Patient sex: M
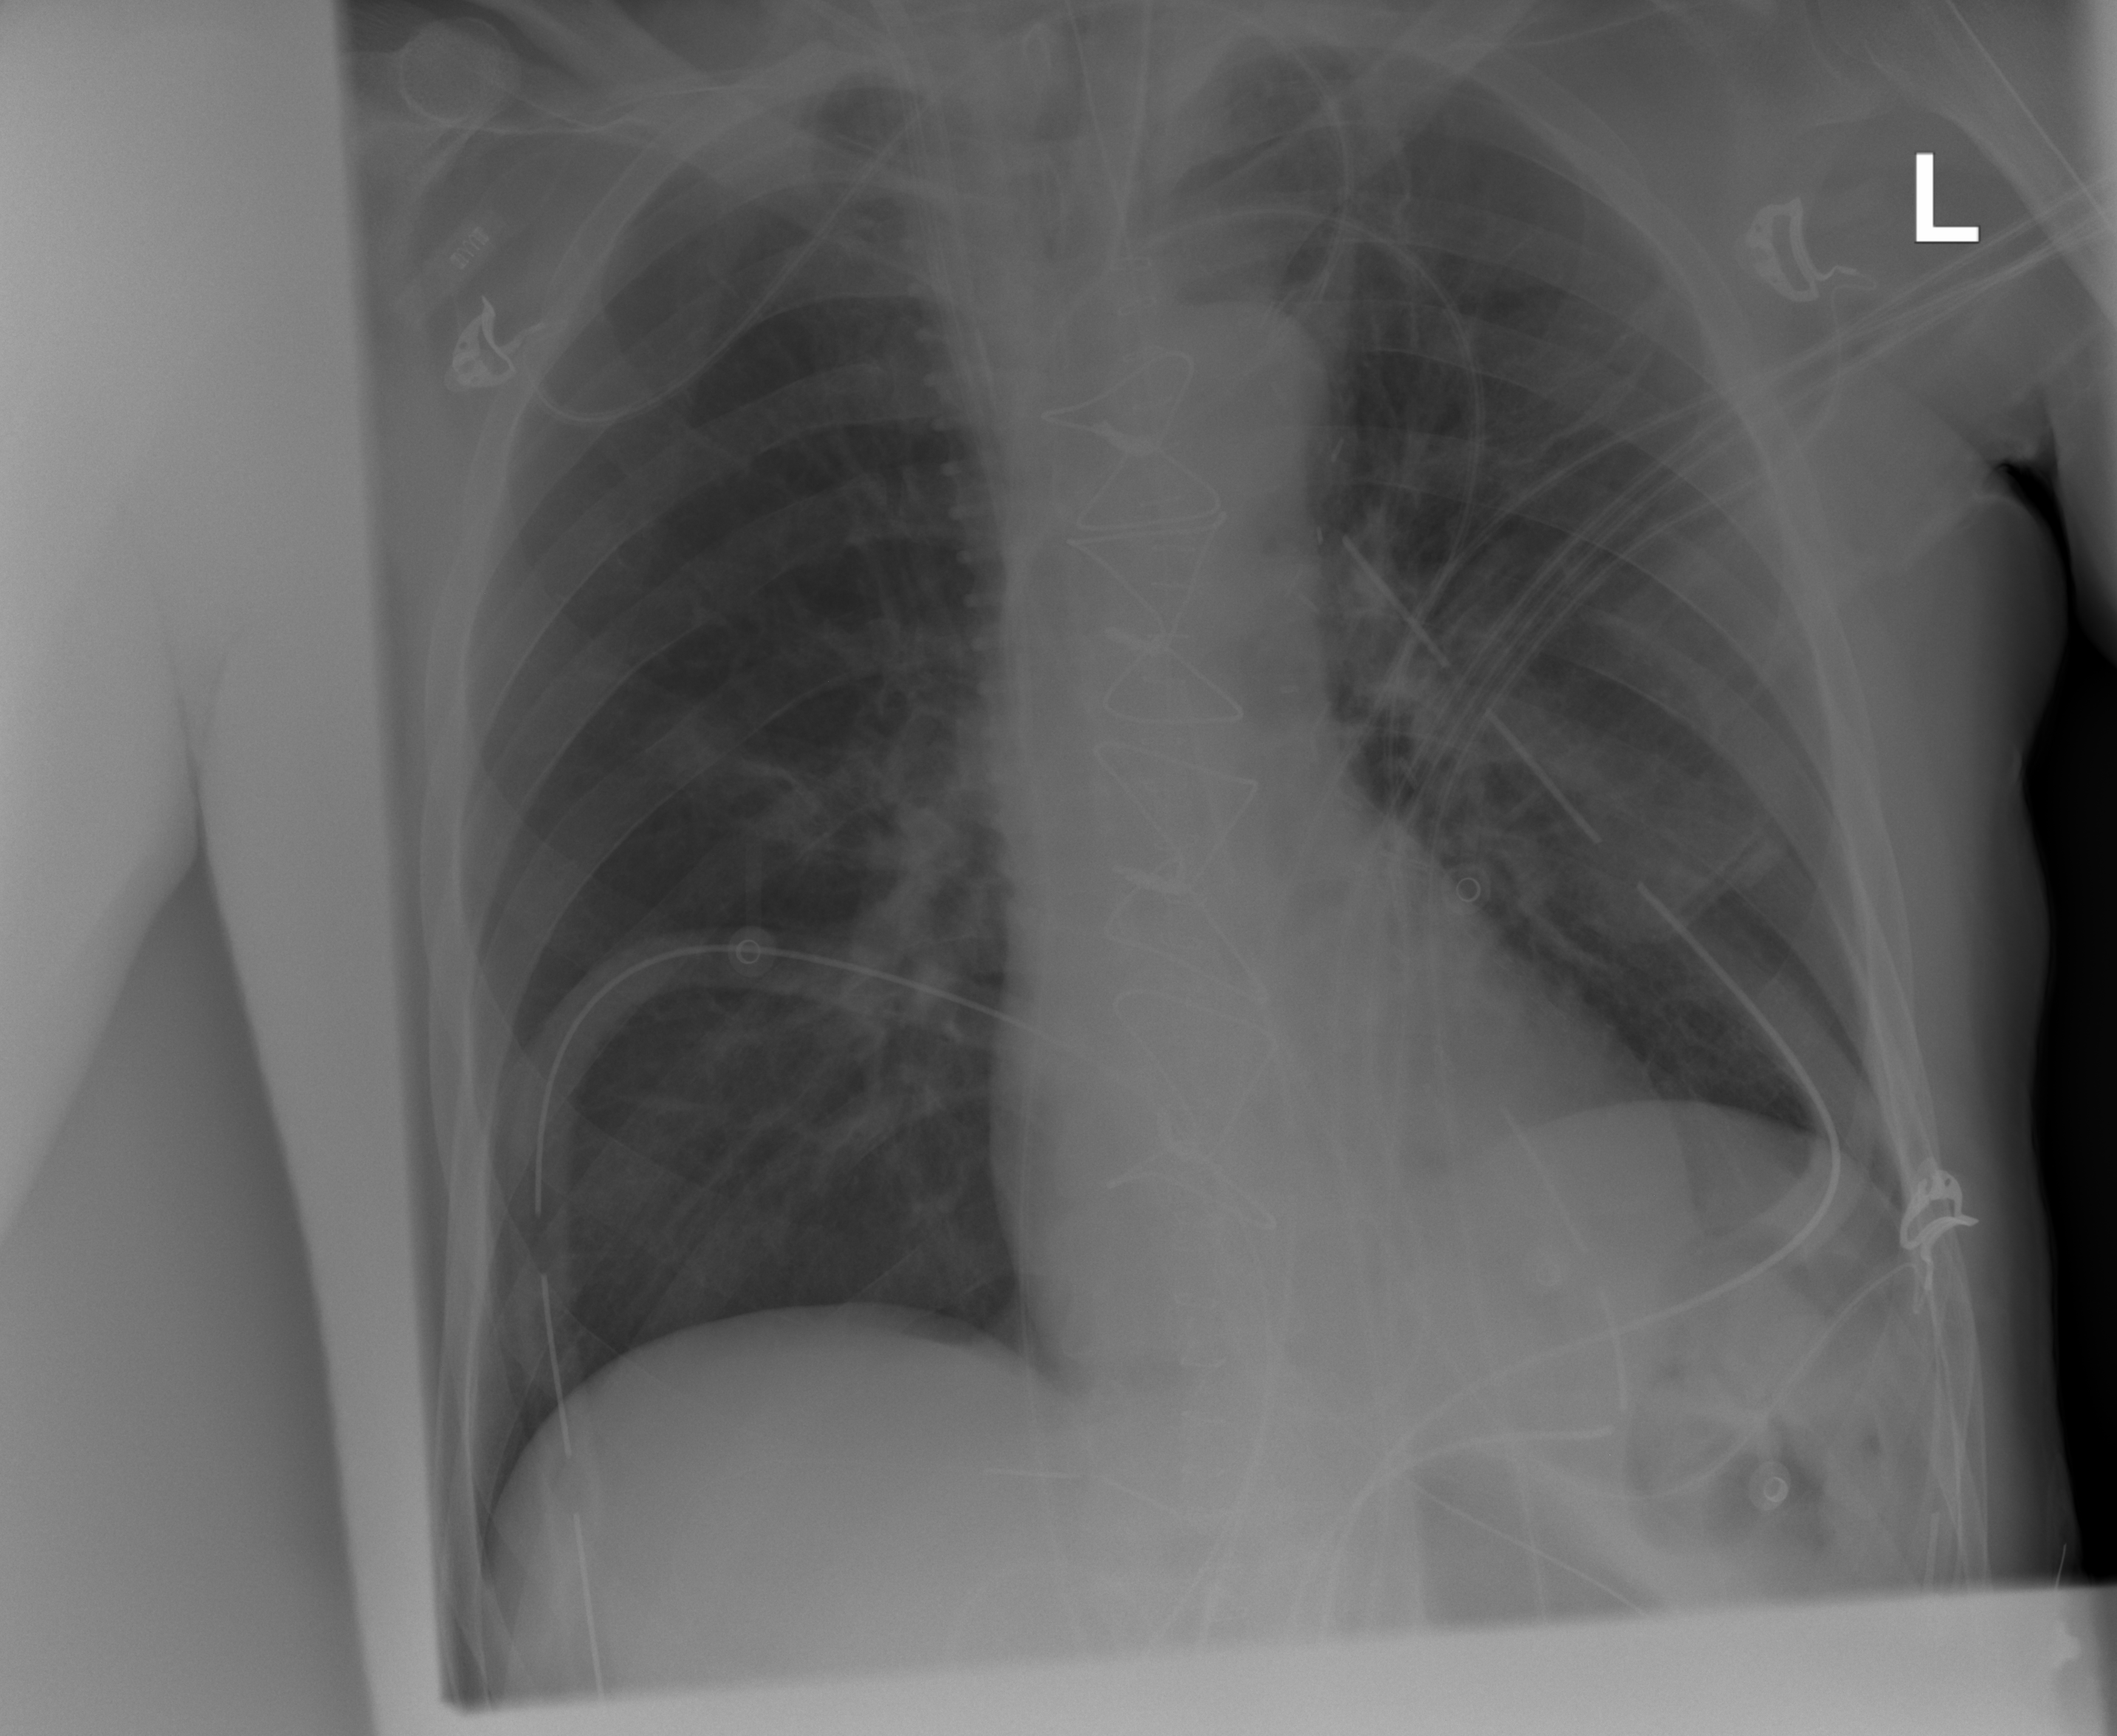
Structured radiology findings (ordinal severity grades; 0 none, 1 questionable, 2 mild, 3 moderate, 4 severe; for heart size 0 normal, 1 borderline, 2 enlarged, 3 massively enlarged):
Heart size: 0
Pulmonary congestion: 0
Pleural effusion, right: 0
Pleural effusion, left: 0
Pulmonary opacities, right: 0
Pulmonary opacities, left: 0
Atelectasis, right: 1
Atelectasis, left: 0